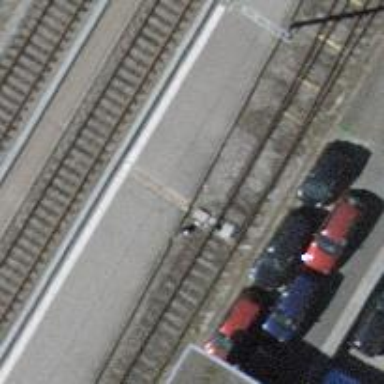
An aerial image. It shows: Railway switch.